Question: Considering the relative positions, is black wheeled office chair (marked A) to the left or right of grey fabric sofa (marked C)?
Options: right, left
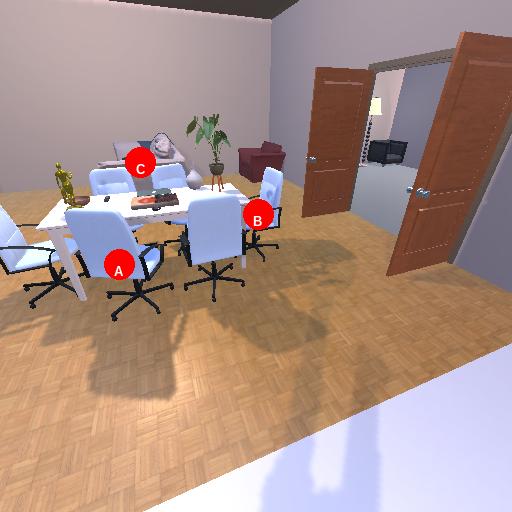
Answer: right